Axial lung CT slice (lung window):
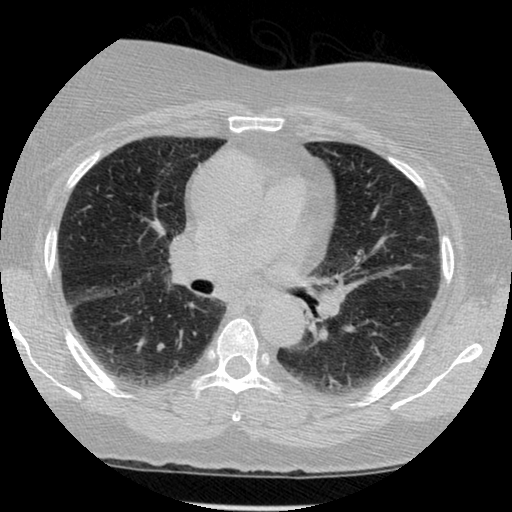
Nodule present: no